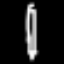
Label: pencil